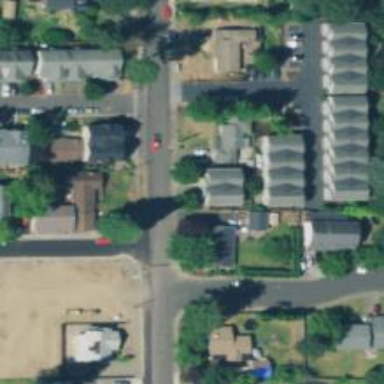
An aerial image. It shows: Residential road with sidewalk on the left.